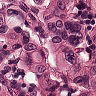
Metastatic tissue present: yes